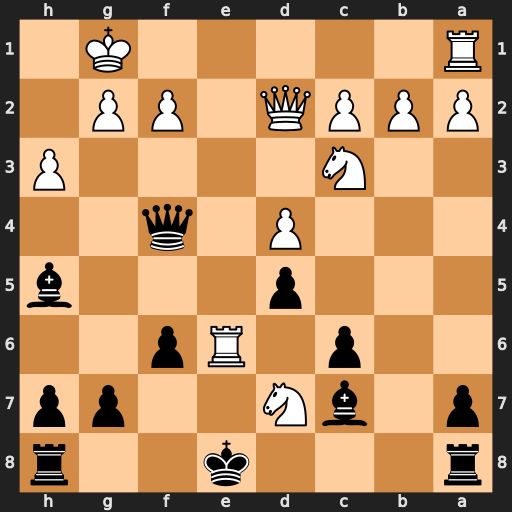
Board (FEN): r3k2r/p1bN2pp/2p1Rp2/3p3b/3P1q2/2N4P/PPPQ1PP1/R5K1
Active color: b
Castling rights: kq
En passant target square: -
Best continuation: Kxd7 Qxf4 Bxf4